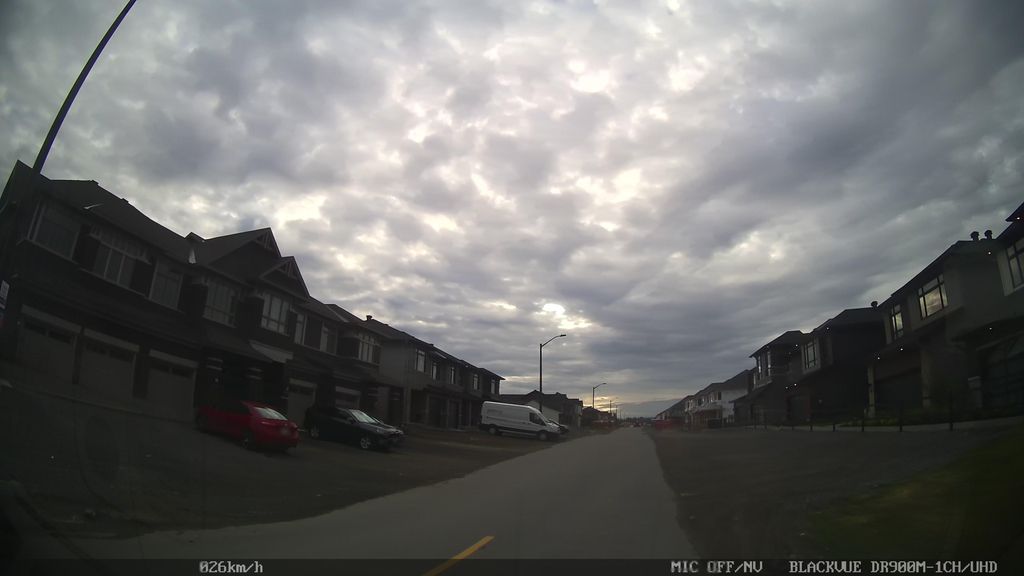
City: ottawa-gatineau